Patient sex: M
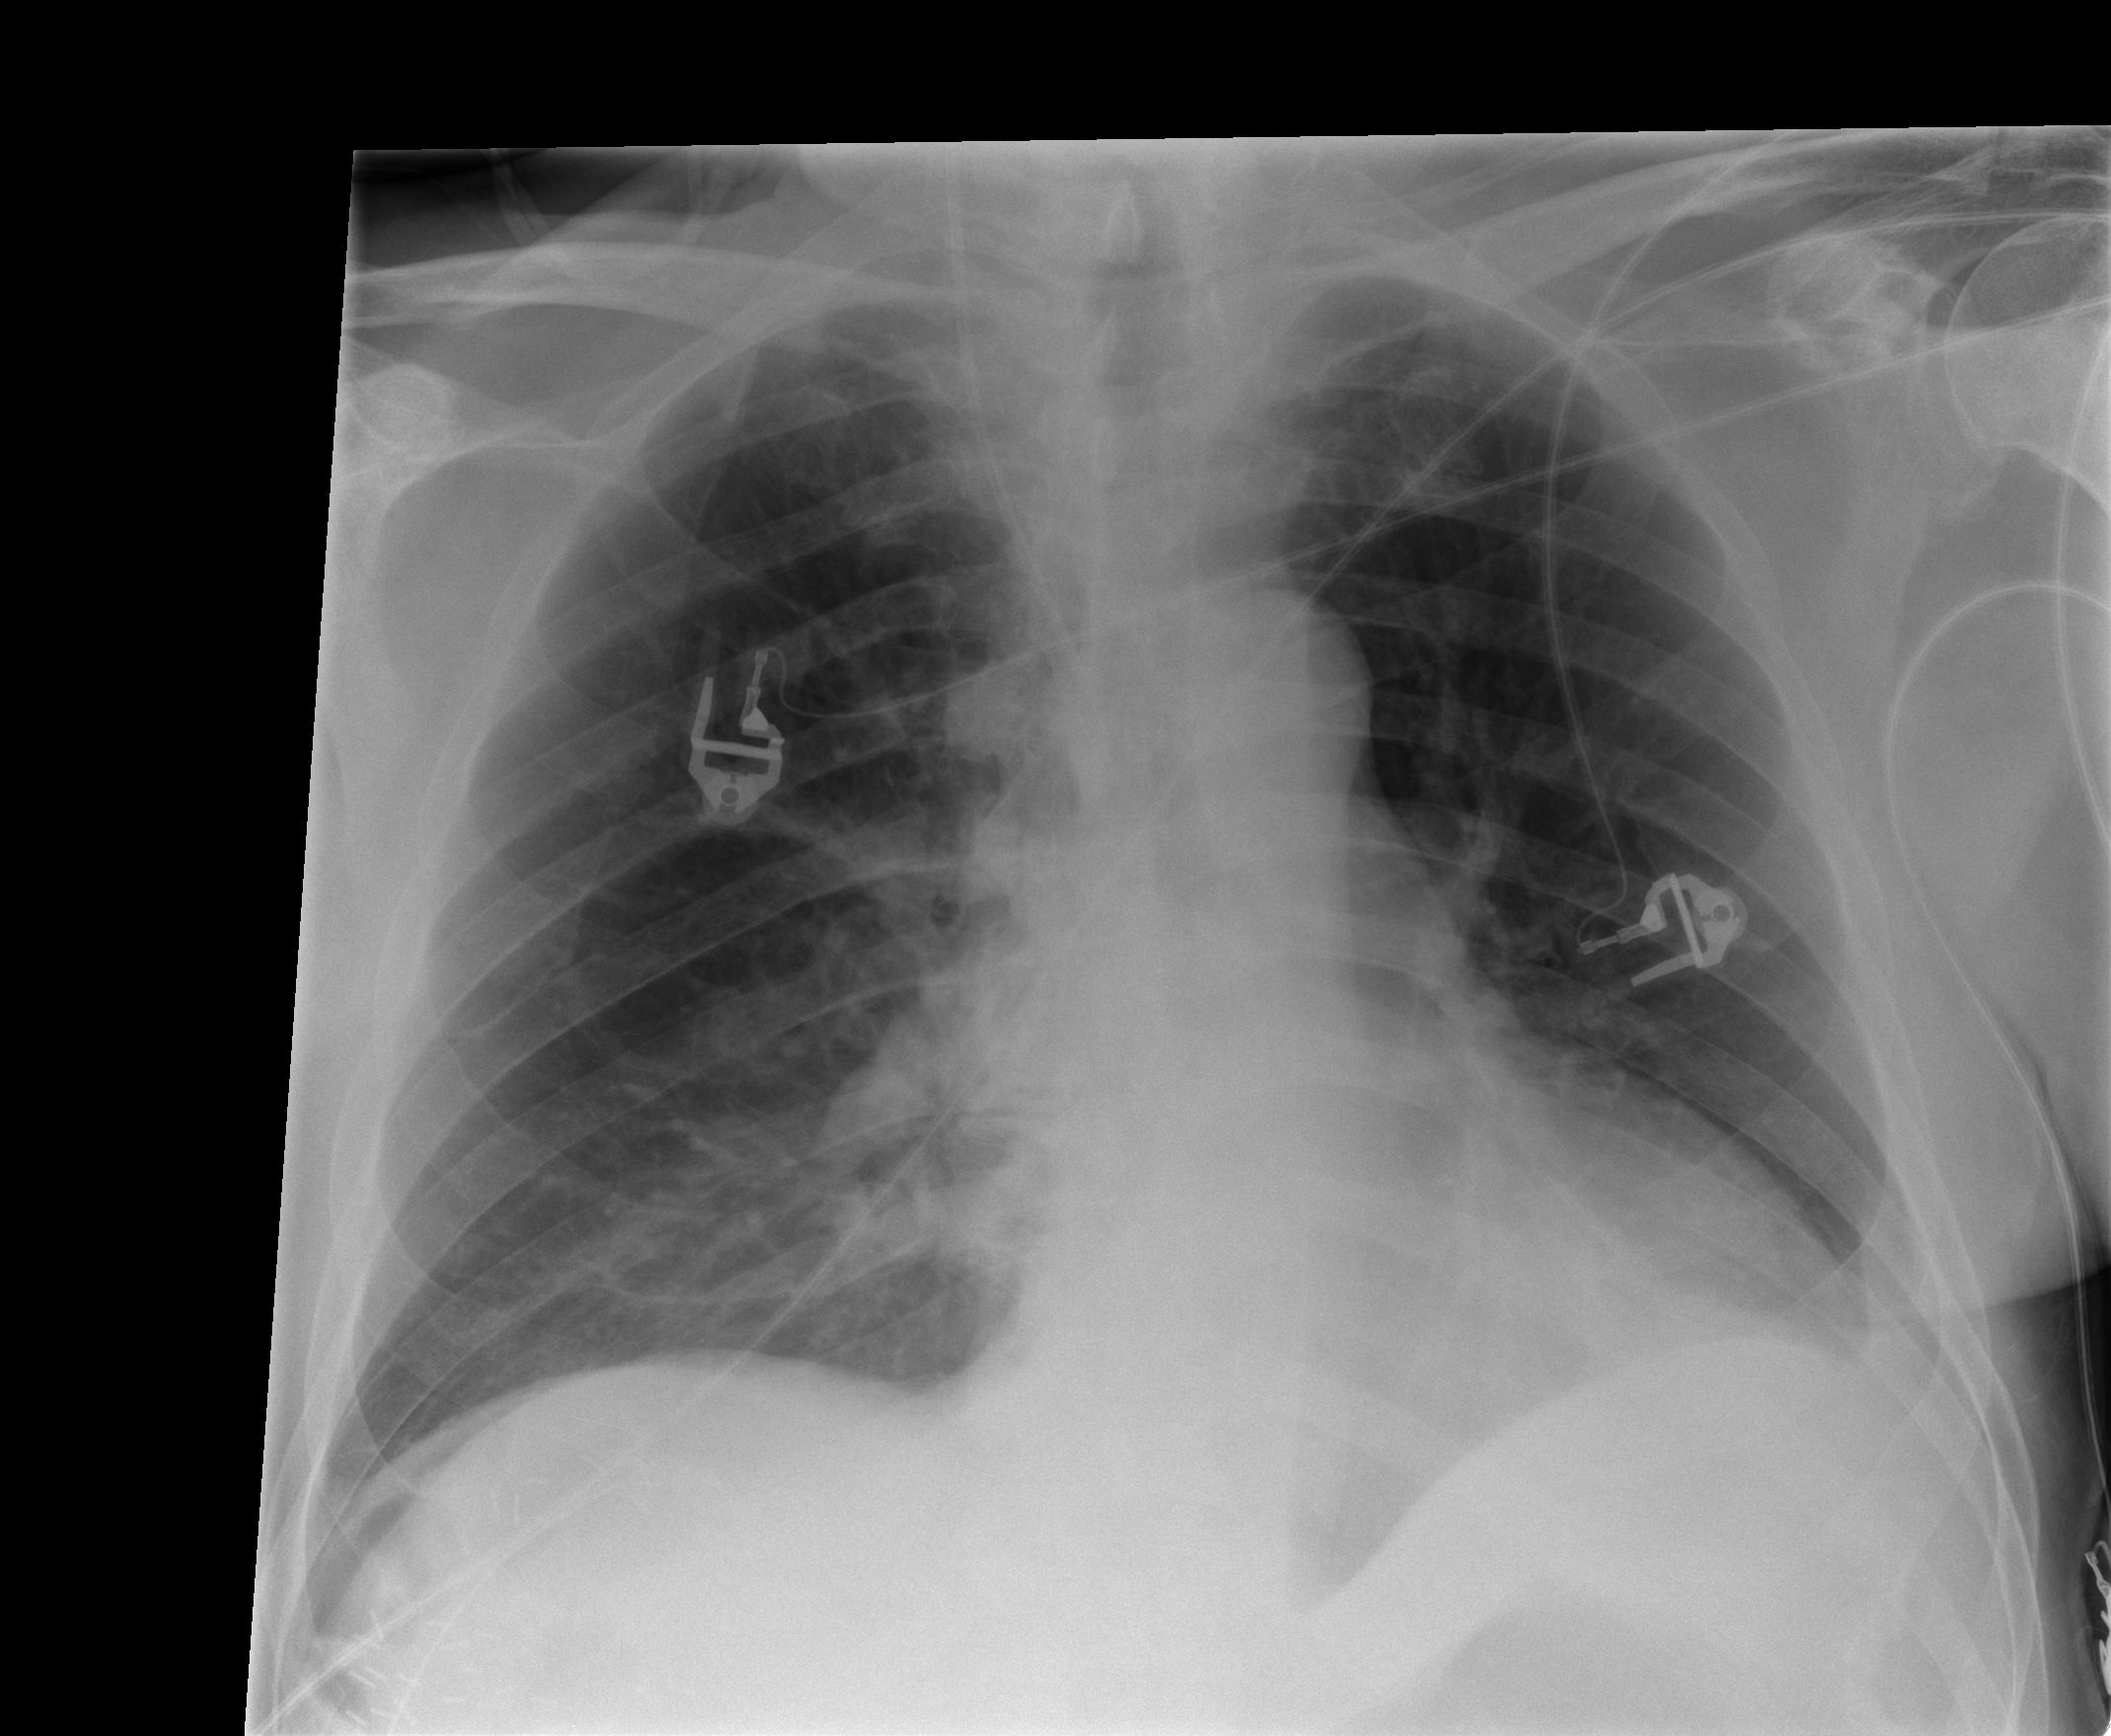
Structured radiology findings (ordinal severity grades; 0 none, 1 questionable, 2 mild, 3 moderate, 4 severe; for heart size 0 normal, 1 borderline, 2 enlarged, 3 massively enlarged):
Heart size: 0
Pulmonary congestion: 0
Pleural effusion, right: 0
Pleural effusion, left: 1
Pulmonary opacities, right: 0
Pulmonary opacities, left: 0
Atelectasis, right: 0
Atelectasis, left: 1